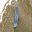
Label: 1